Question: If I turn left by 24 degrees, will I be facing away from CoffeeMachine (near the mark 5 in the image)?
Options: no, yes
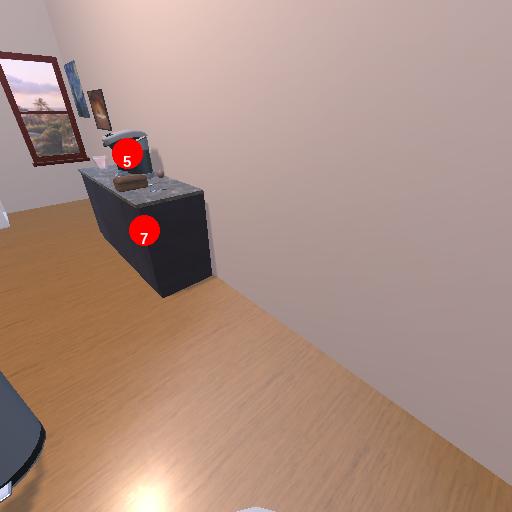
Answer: no